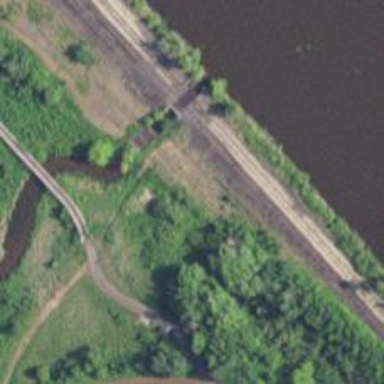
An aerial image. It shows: Disused railway spur service.